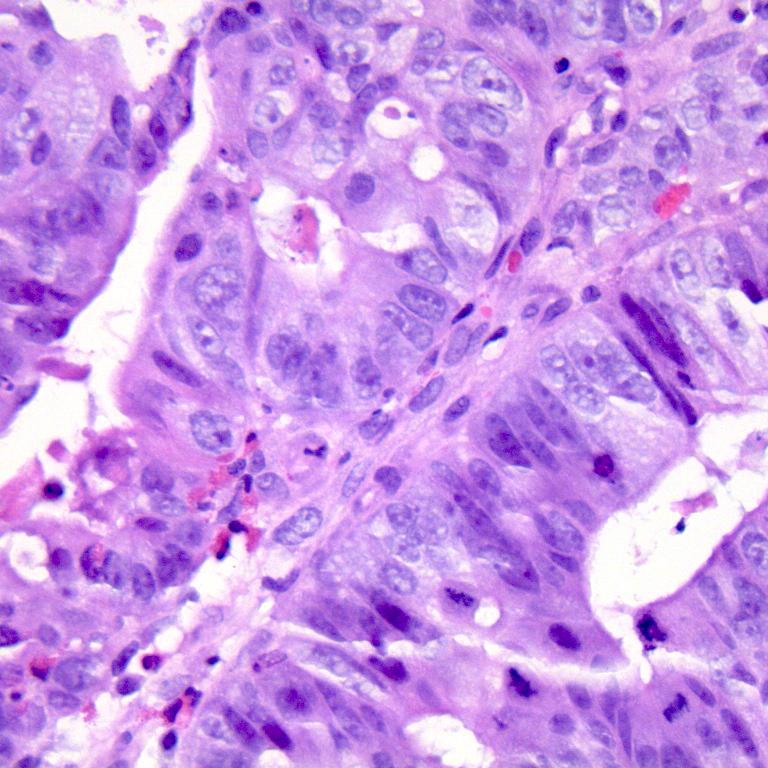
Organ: colon
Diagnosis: adenocarcinomas